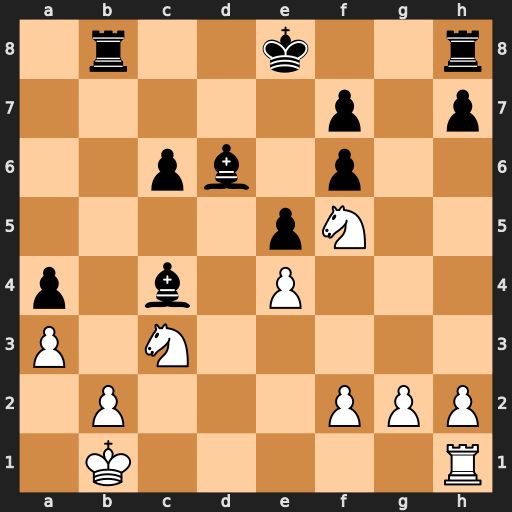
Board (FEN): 1r2k2r/5p1p/2pb1p2/4pN2/p1b1P3/P1N5/1P3PPP/1K5R
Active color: w
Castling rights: k
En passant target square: -
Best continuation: Nxd6+ Ke7 Nxc4